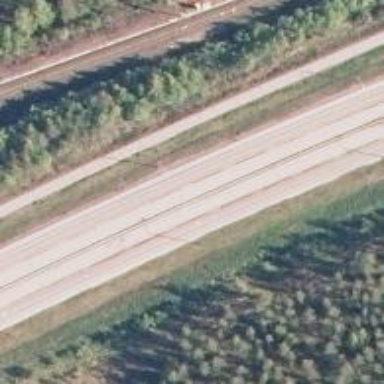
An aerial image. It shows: Asphalt trunk highway.